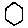
Label: hexagon